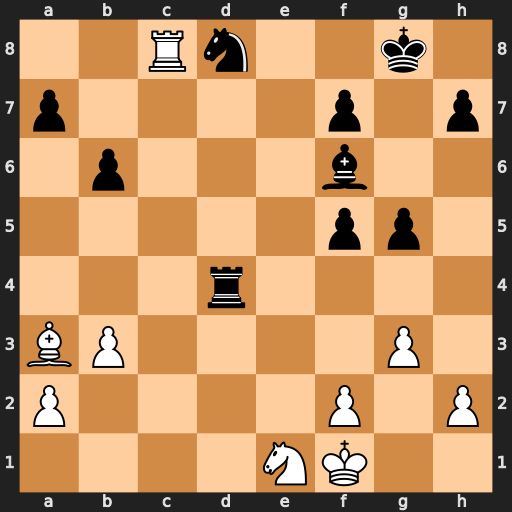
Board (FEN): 2Rn2k1/p4p1p/1p3b2/5pp1/3r4/BP4P1/P4P1P/4NK2
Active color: w
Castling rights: -
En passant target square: -
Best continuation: Bb2 Rd6 Bxf6 Rxf6 Rxd8+